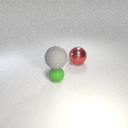
large red metal sphere to the right of small green rubber sphere